Interaction volume radius: 5 \u00c5
Interaction volume height: 25 \u00c5
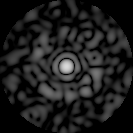
Disorder parameter: 0.863